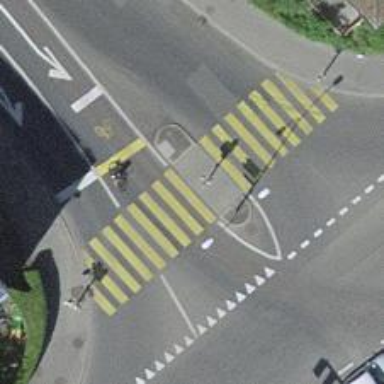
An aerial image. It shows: Kerb serving as barrier.